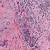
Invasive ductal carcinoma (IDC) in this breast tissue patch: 0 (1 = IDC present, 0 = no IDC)